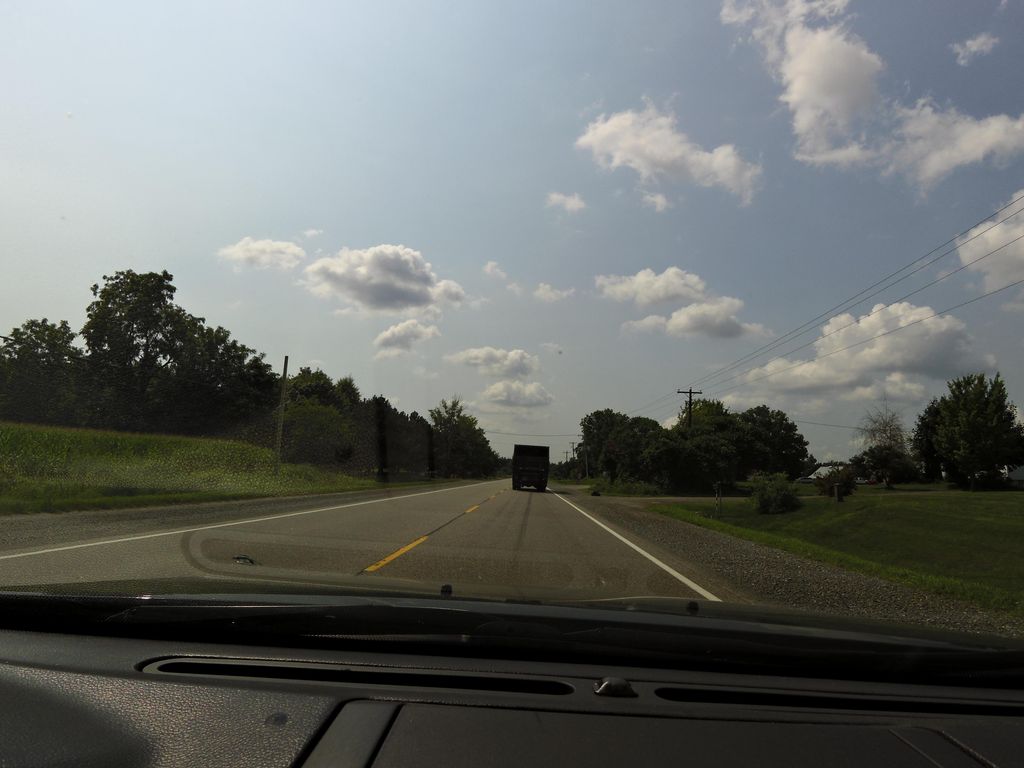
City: hamilton